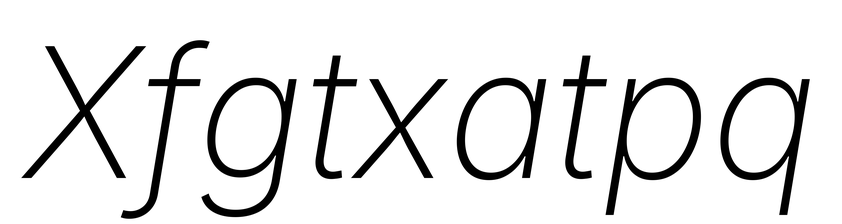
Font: Inter-Italic_ExtraLight_Italic